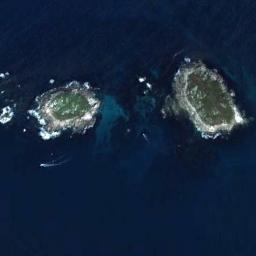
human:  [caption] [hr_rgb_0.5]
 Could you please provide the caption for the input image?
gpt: Two nearly circular green islands surrounded by blue sea water with white sandy beaches .

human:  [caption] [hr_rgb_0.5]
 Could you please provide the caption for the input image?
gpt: The two islands with dense vegetation are surrounded by deep blue waters .

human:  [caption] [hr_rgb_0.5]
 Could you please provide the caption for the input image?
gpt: There are several islands of different sizes .

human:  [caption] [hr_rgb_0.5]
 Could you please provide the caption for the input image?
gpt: The island on the right is bigger than the one on the left .

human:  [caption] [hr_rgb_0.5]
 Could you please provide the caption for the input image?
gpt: There are two green and white island with deep blue water around .